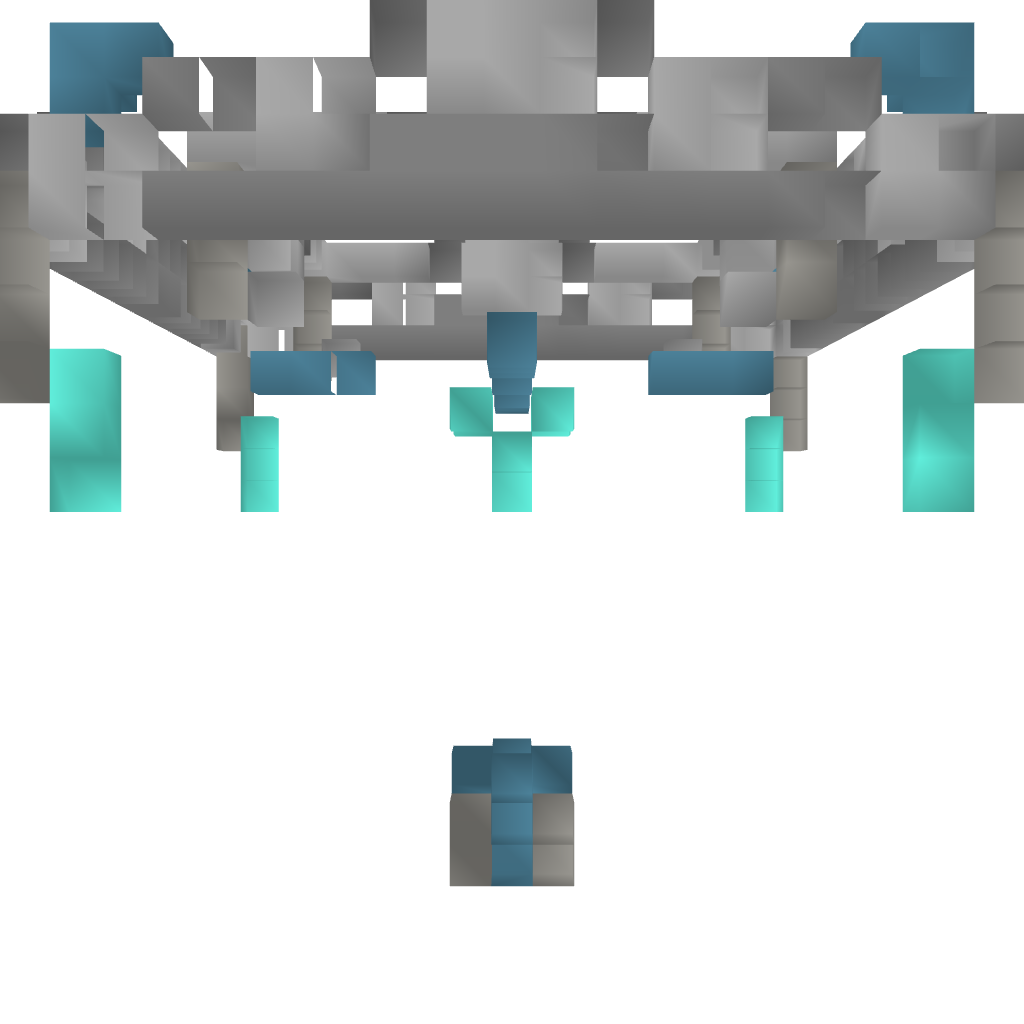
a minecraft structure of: Flying spawn concept